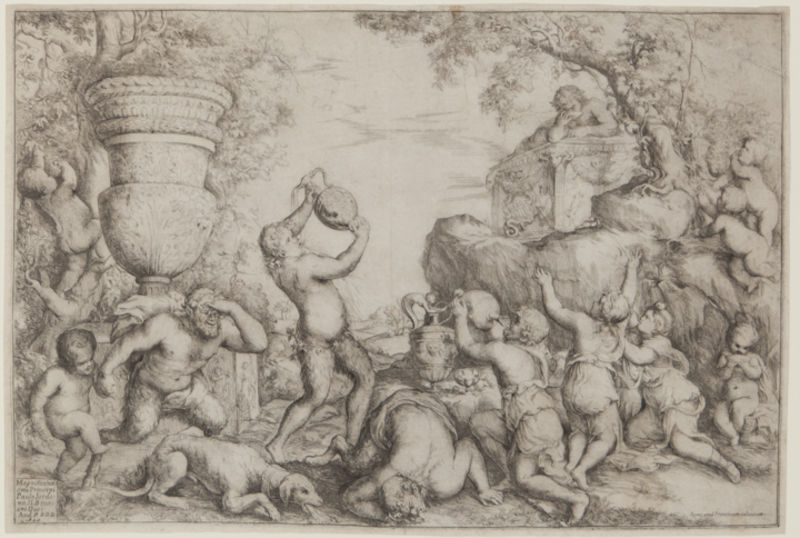
Titel: A Baccahanal
Künstler: Giovanni Andrea Podestà
Standort: Amherst (Massachusetts, USA)
Institution: Mead Art Museum, Amherst College
Schlagwörter: fight, men, people, white, women, black, girls, old, looking, floor, vase, wine, woodcut, food, fruit, greek, man, mythology, naked, nude, rock, rocks, satyr, sky, tree, girl, water, trees, child, drawing, black and white, dog, dogs, graphic, illustration, monochrome, beard, wind, children, cherub, happy, marble, urn, outside, feast, party, ancient, mythological, ground, bush, mythical, outdoors, baby, drunk, begging, pan, pitcher, alcohol, drink, drinking, dust, greece, sepia, babies, fruits, dying, knees, bacchus, sick, sex, jar, baccus, dwarf, revel, jugs, amour, orgy, pandora, symposium, naked people, amours, throwing up, puke, vomit, thirst, caraffe, babys, famine, vomiting, bachanel, bacchanel, bacchas, jubs, bacchanals, mythica